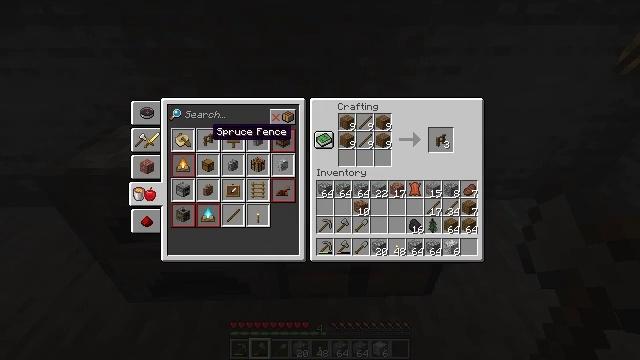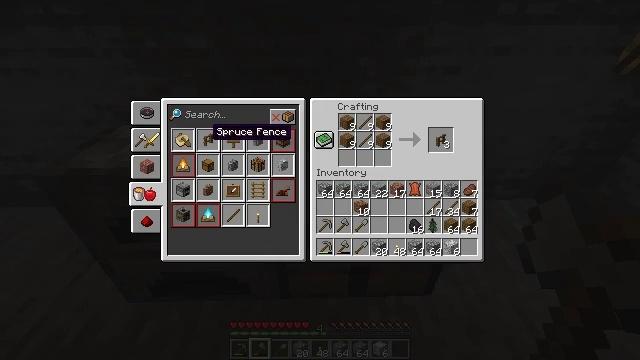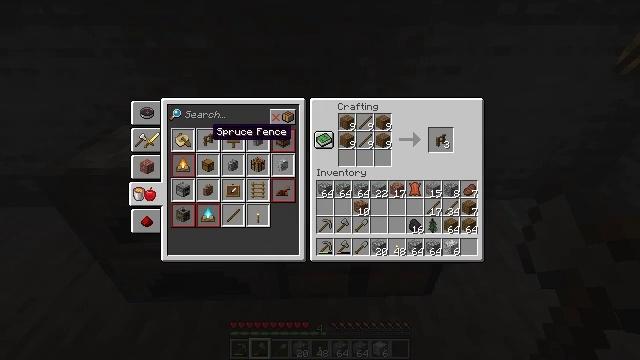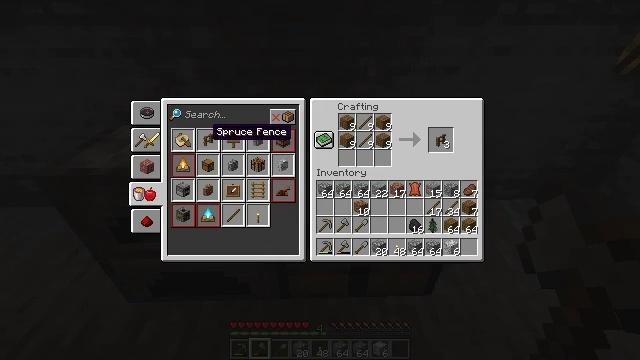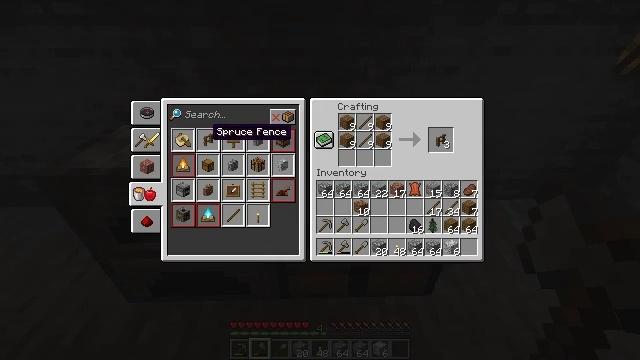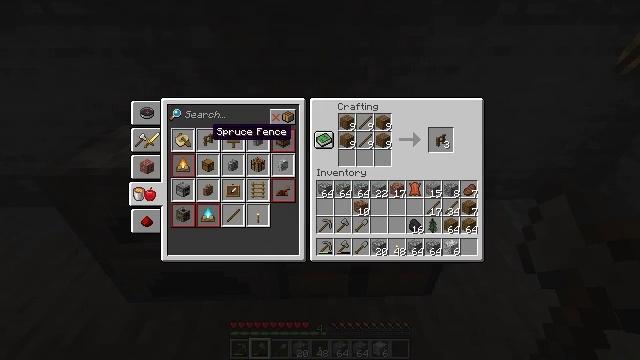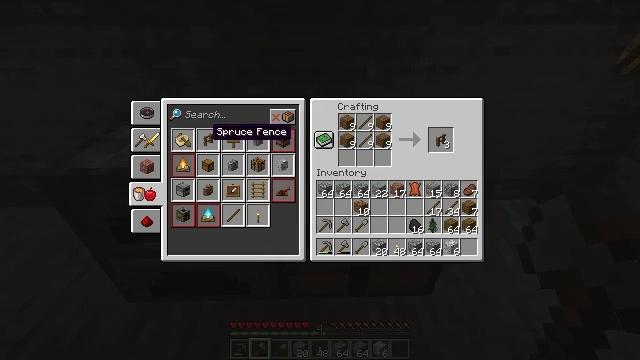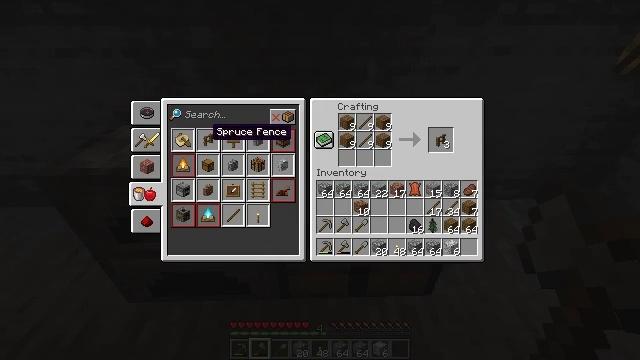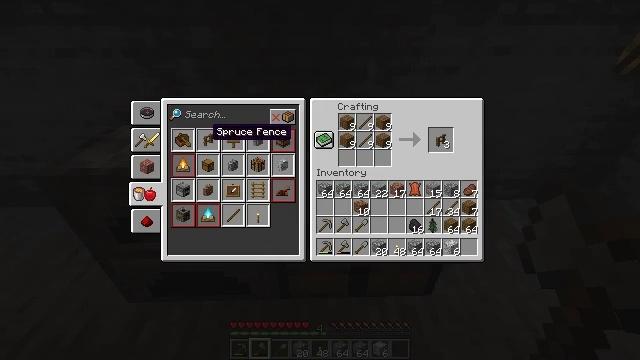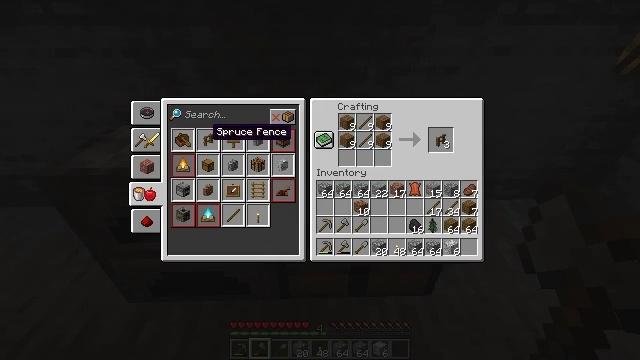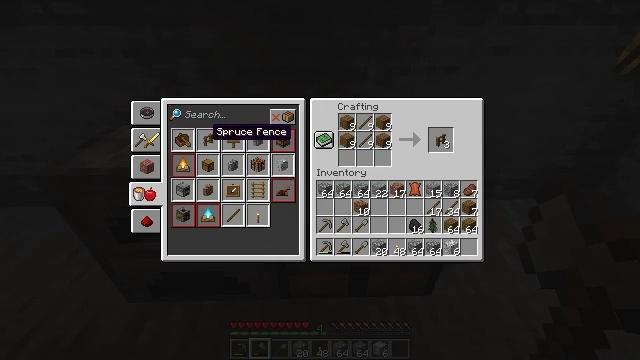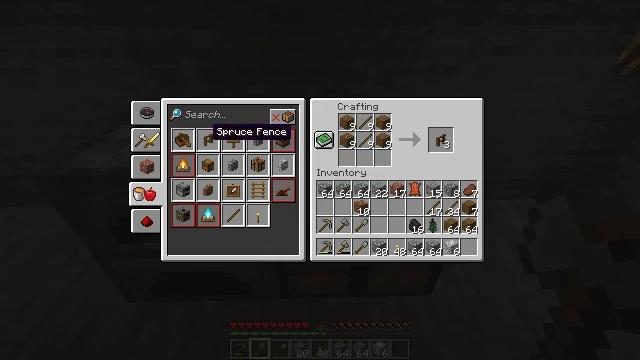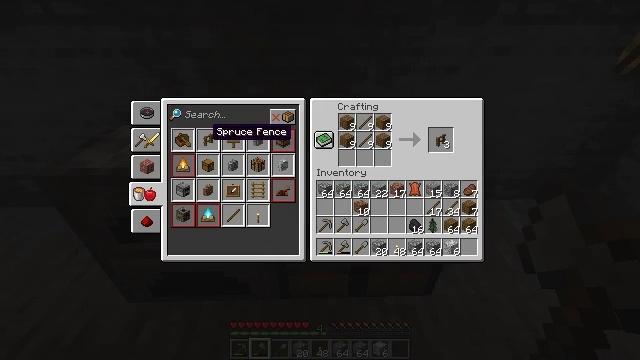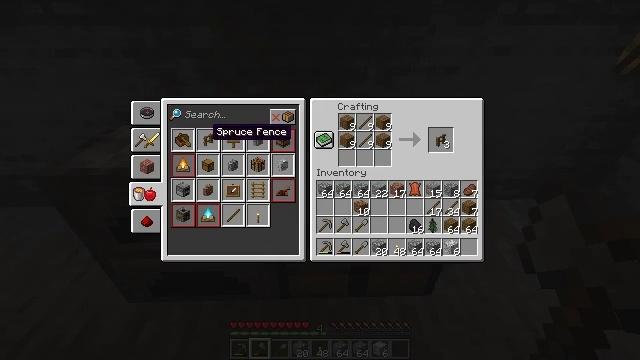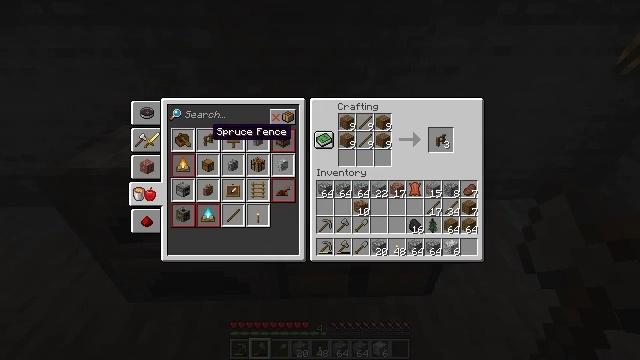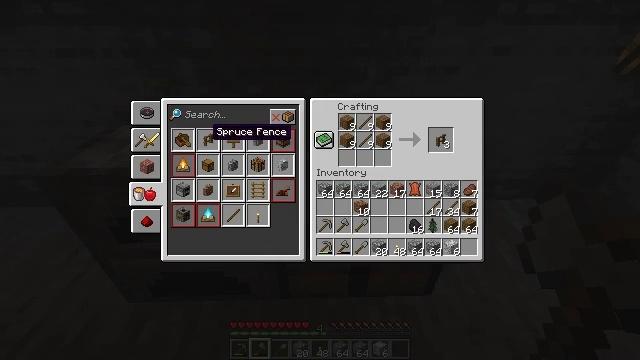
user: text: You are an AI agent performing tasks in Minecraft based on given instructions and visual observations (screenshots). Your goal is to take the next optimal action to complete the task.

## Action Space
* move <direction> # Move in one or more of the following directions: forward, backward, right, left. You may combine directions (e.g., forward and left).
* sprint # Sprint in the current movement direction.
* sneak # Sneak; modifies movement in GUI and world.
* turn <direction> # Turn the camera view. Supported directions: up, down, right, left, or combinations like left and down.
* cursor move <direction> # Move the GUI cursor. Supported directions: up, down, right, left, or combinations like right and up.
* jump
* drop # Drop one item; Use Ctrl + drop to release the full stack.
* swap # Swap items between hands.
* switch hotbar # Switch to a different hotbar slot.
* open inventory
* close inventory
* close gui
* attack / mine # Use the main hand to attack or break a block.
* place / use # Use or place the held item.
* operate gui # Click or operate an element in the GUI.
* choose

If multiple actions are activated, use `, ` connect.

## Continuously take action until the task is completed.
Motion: motion action
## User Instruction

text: Craft a spruce fence using the materials: sticks and spruce planks.
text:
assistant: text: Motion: no_op
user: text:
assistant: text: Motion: no_op
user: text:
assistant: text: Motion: no_op
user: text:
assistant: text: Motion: no_op
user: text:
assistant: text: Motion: no_op
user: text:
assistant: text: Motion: no_op
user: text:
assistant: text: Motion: no_op
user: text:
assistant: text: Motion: no_op
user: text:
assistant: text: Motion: no_op
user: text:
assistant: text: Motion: no_op
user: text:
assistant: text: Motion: no_op
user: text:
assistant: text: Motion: no_op
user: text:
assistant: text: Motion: no_op
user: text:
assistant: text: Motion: no_op
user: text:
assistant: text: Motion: no_op
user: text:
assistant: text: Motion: no_op
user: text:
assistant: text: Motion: no_op
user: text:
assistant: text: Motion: no_op
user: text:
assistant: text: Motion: no_op
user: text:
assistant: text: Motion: no_op
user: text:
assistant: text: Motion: no_op
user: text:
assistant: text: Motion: no_op
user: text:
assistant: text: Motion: no_op
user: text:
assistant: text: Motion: no_op
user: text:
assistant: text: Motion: no_op
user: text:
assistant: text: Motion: no_op
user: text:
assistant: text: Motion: no_op
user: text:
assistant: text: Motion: no_op
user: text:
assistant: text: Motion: no_op
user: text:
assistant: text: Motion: no_op